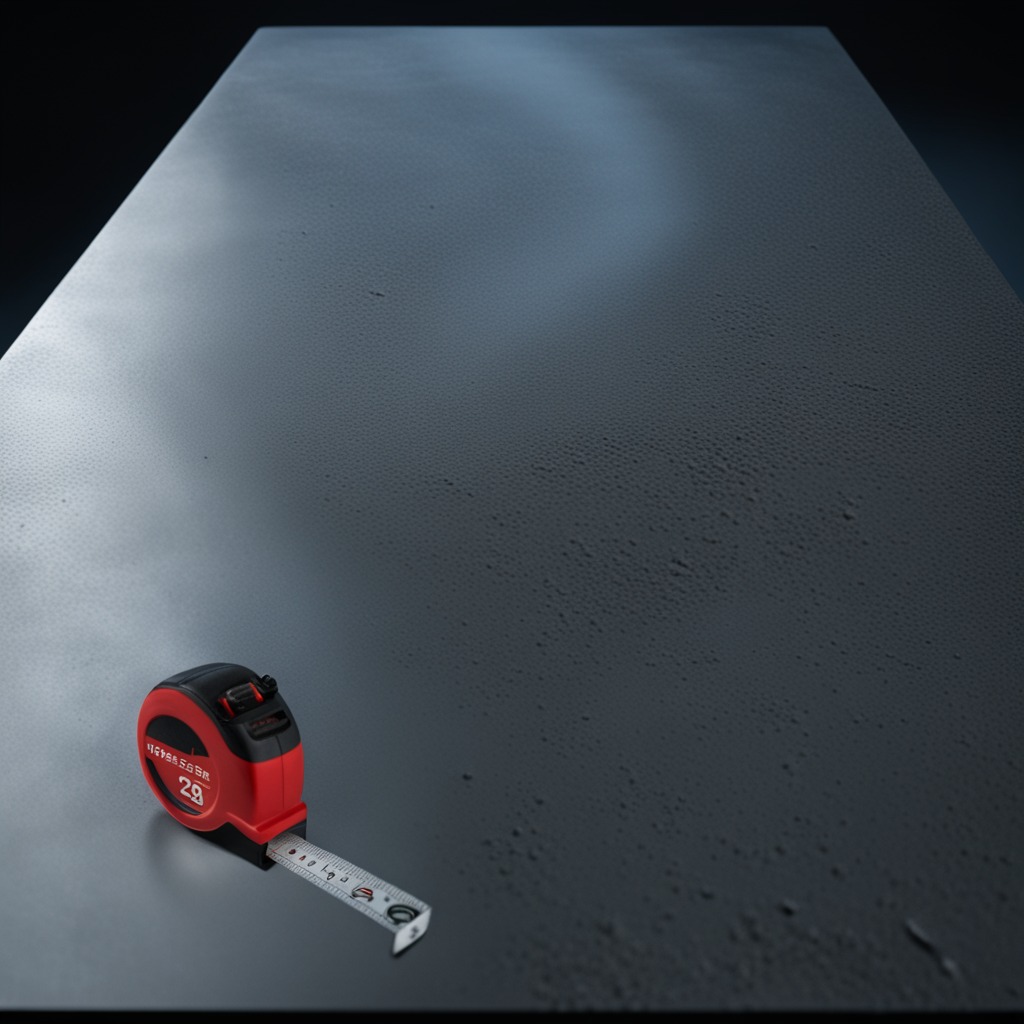
A measuring tape is lying on the clean granite table inside a workshop at night dim ambient light soft shadows worn but